Interaction volume radius: 10 \u00c5
Interaction volume height: 40 \u00c5
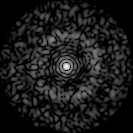
Disorder parameter: 0.8418